Interaction volume radius: 10 \u00c5
Interaction volume height: 15 \u00c5
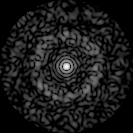
Disorder parameter: 0.8429